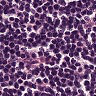
Metastatic tissue present: no